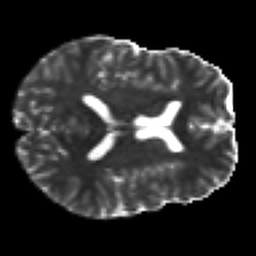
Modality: T2w
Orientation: axial
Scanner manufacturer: siemens
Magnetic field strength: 3 T
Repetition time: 7.8 s
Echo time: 0.09 s